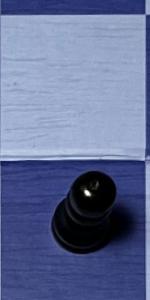
Label: Pawn_Black